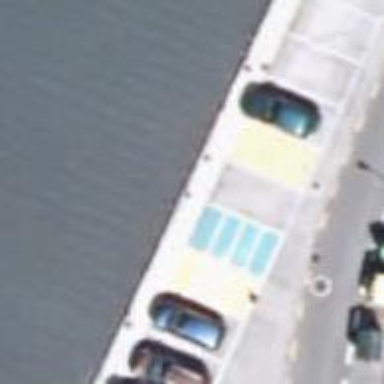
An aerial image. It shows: Motorcycle parking area.